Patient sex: M
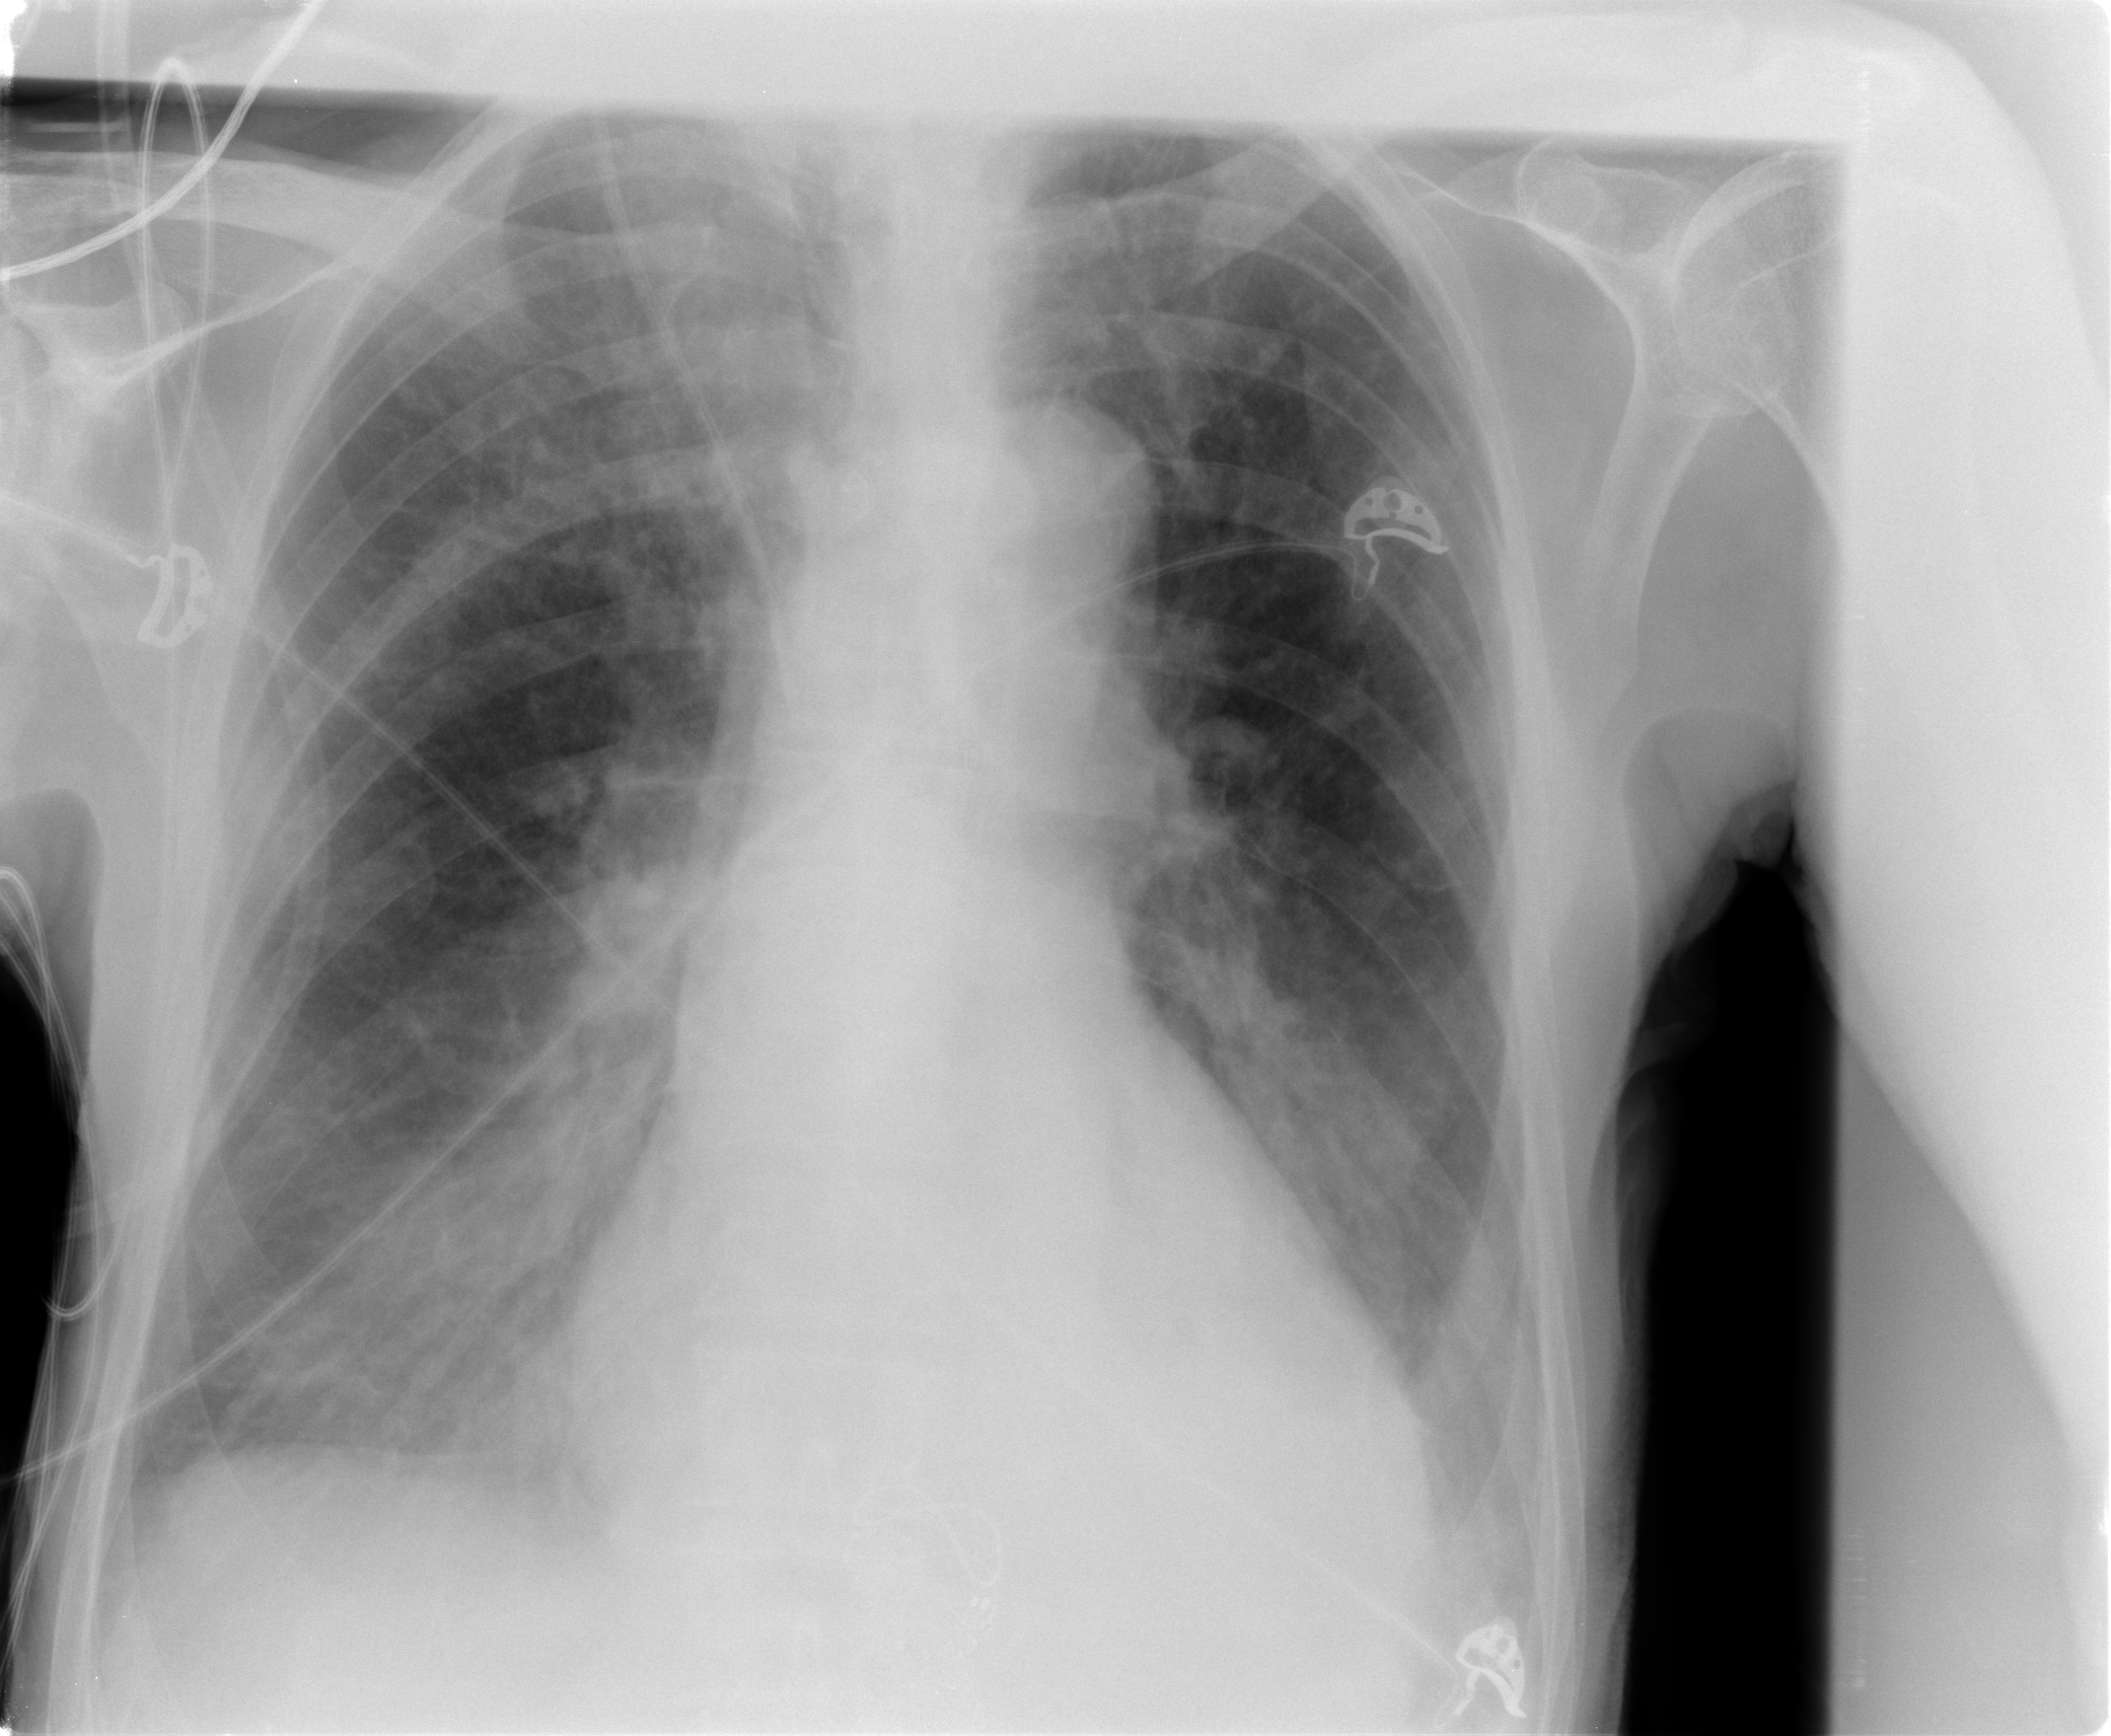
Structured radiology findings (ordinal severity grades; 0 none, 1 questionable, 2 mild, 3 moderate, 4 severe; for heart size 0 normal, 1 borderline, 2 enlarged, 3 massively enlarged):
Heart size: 0
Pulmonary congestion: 2
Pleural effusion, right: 0
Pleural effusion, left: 1
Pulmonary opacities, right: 2
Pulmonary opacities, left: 2
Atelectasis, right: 0
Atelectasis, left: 0